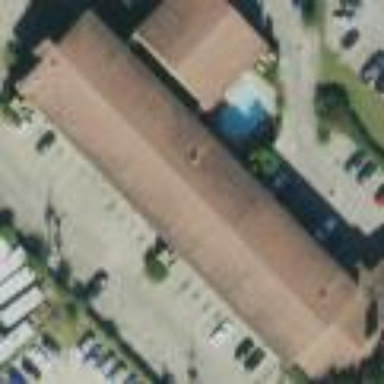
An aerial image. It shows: Motel building.